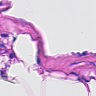
Metastatic tissue present: no